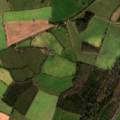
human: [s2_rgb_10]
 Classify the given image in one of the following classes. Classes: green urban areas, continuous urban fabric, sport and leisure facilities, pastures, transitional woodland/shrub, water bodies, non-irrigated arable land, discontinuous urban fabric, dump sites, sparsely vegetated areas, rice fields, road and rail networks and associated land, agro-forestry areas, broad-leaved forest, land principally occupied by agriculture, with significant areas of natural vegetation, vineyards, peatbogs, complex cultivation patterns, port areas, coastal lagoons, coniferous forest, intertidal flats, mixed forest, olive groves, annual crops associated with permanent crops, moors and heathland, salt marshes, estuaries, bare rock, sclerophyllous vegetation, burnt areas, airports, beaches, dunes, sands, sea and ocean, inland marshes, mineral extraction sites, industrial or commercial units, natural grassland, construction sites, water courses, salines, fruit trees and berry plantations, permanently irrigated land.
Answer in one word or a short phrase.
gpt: non-irrigated arable land, pastures, complex cultivation patterns, broad-leaved forest, mixed forest